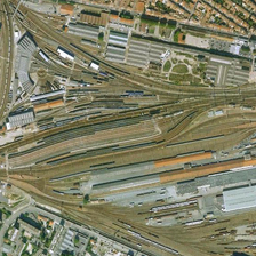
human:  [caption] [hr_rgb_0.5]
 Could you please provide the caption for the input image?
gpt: There are residential areas around the station, and there are railways in two directions.

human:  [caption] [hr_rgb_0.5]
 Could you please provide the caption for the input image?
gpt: It is surrounded by residential areas.

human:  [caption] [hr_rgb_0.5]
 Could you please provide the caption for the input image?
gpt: this complicated railway station is rather busy with cargo trains running here .

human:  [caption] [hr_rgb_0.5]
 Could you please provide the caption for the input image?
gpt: dense rails surrounds the triangular railway station .

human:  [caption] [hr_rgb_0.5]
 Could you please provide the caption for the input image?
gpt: surrounded by residential areas the station with some railways from two directions.